Field crop: maize
Growth stage: 2
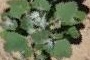
Species: chenopodium